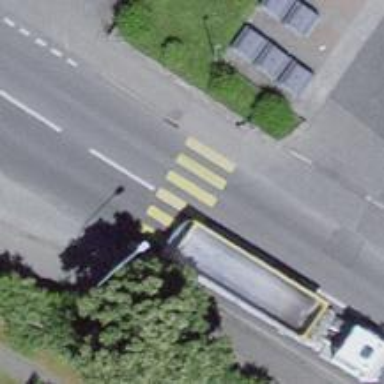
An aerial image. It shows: Uncontrolled road crossing with pedestrian island.